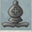
Piece: bB